Field crop: maize
Growth stage: 2
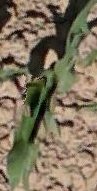
Species: maize